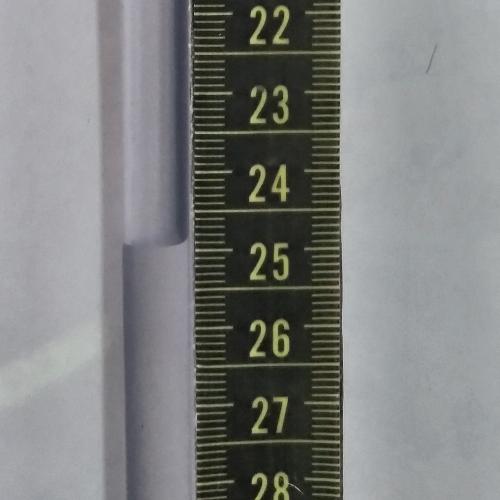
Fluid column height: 24.9 cm